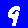
Digit: 9